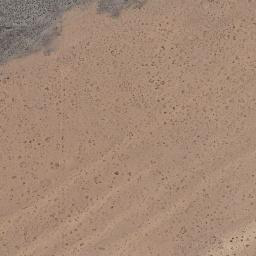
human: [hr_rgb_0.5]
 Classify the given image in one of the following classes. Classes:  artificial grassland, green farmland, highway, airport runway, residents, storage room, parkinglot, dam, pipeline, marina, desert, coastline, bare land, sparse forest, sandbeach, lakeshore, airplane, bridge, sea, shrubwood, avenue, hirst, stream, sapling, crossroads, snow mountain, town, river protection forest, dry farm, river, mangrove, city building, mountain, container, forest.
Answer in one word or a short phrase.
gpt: desert